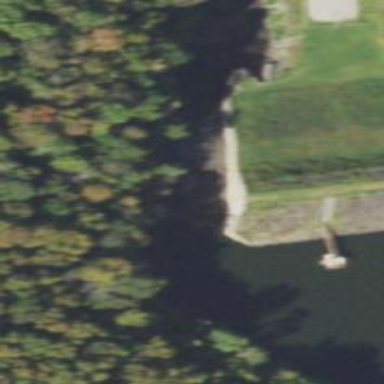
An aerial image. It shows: Dam along waterway.